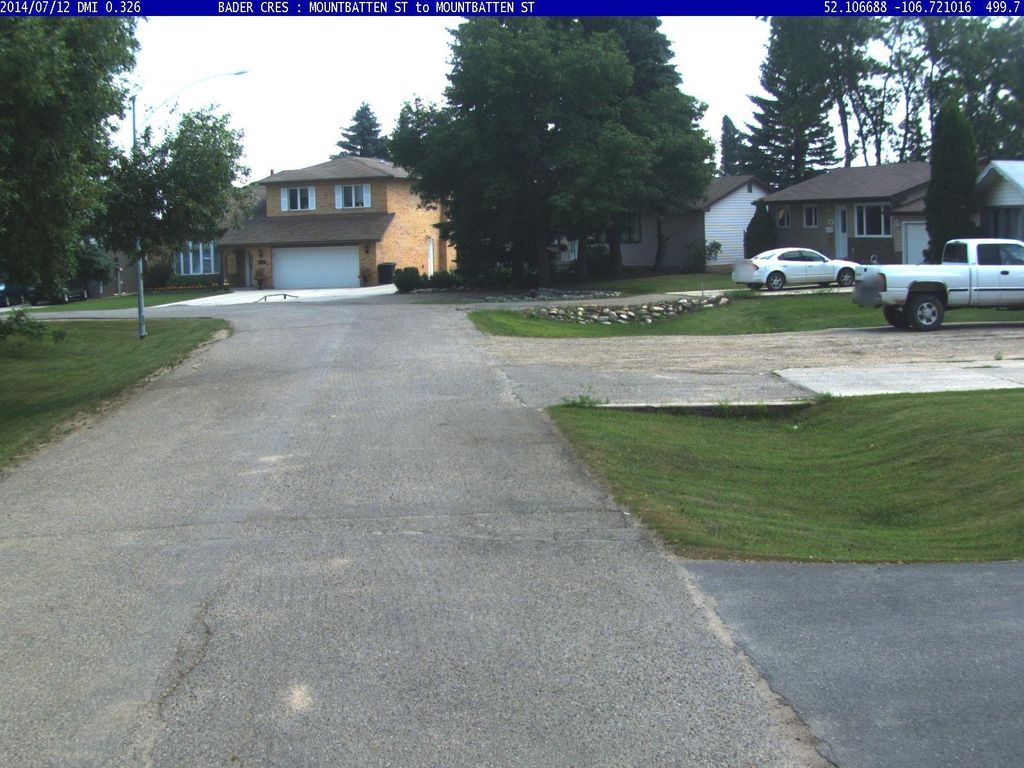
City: saskatoon